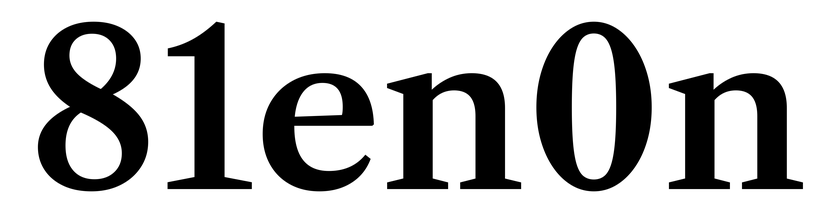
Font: LibreCaslonText_SemiBold